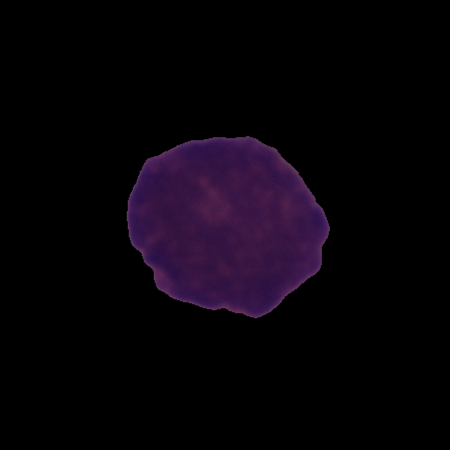
Label: cancer